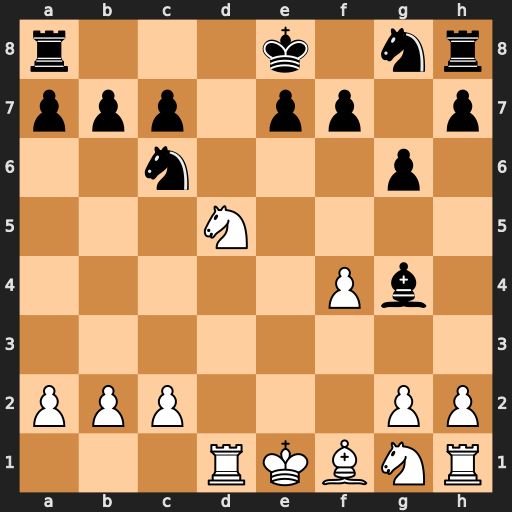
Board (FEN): r3k1nr/ppp1pp1p/2n3p1/3N4/5Pb1/8/PPP3PP/3RKBNR
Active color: w
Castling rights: Kkq
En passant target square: -
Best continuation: Nxc7+ Kf8 Nxa8 Bxd1 Kxd1